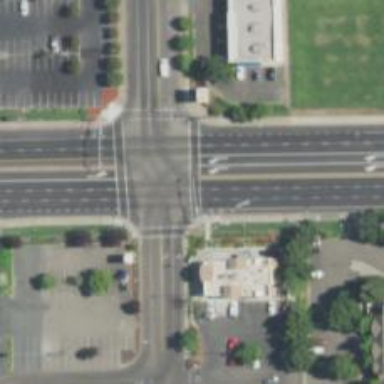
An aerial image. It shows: Marked road crossing.